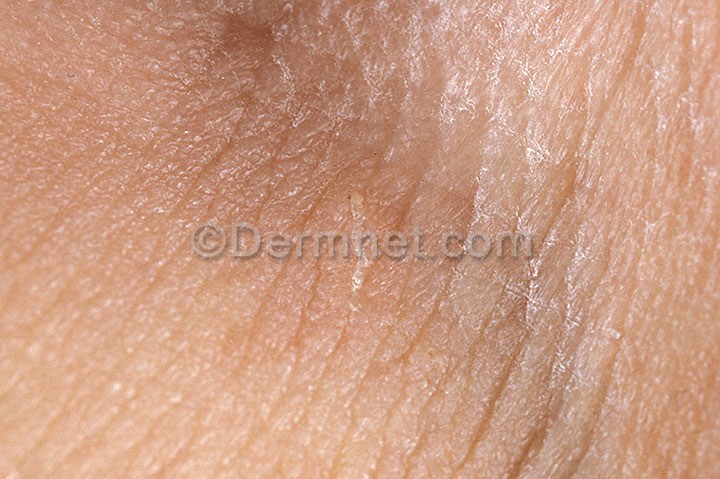
Disease: Scabies Lyme Disease and other Infestations and Bites